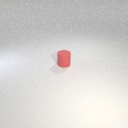
small red rubber cylinder